Question: I created a new ASP .NET MVC 5 project as well as I created ASP .NET Identity tables.
But somehow some AspNet tables appeared and when I register new user it keeps all user data under the old tables.
Is that correct? Should not it save under new tables like Users?
What do I am missing?

P.S. That MS link does not help understand that behavior <URL>
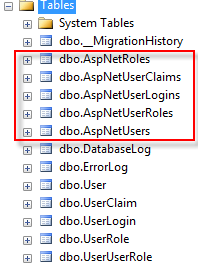
Answer: Thanks to Google I found answer I need here
<URL>
It seems like I am facing two sets of tables because of the
Simple Membership and ASP.NET Identity System are presented at the same time.